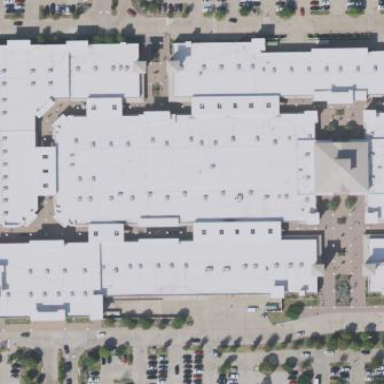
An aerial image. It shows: Retail building.